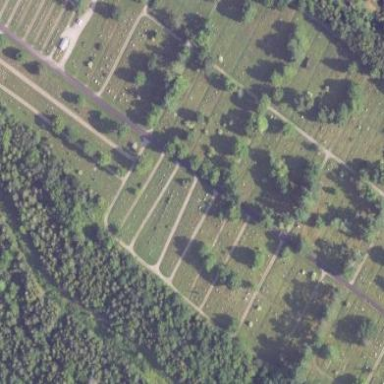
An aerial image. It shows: Cemetery.